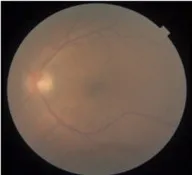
OCT of the right eye showing serous retinal detachment (E).
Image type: ophthalmic_imaging (oct)